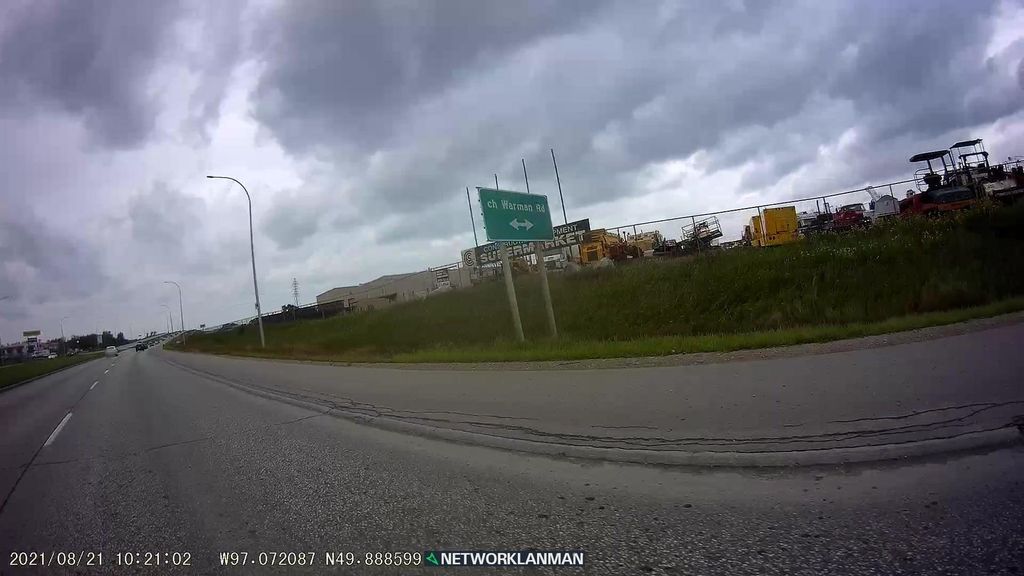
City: winnipeg